Interaction volume radius: 5 \u00c5
Interaction volume height: 20 \u00c5
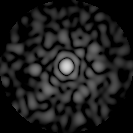
Disorder parameter: 0.797